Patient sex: F
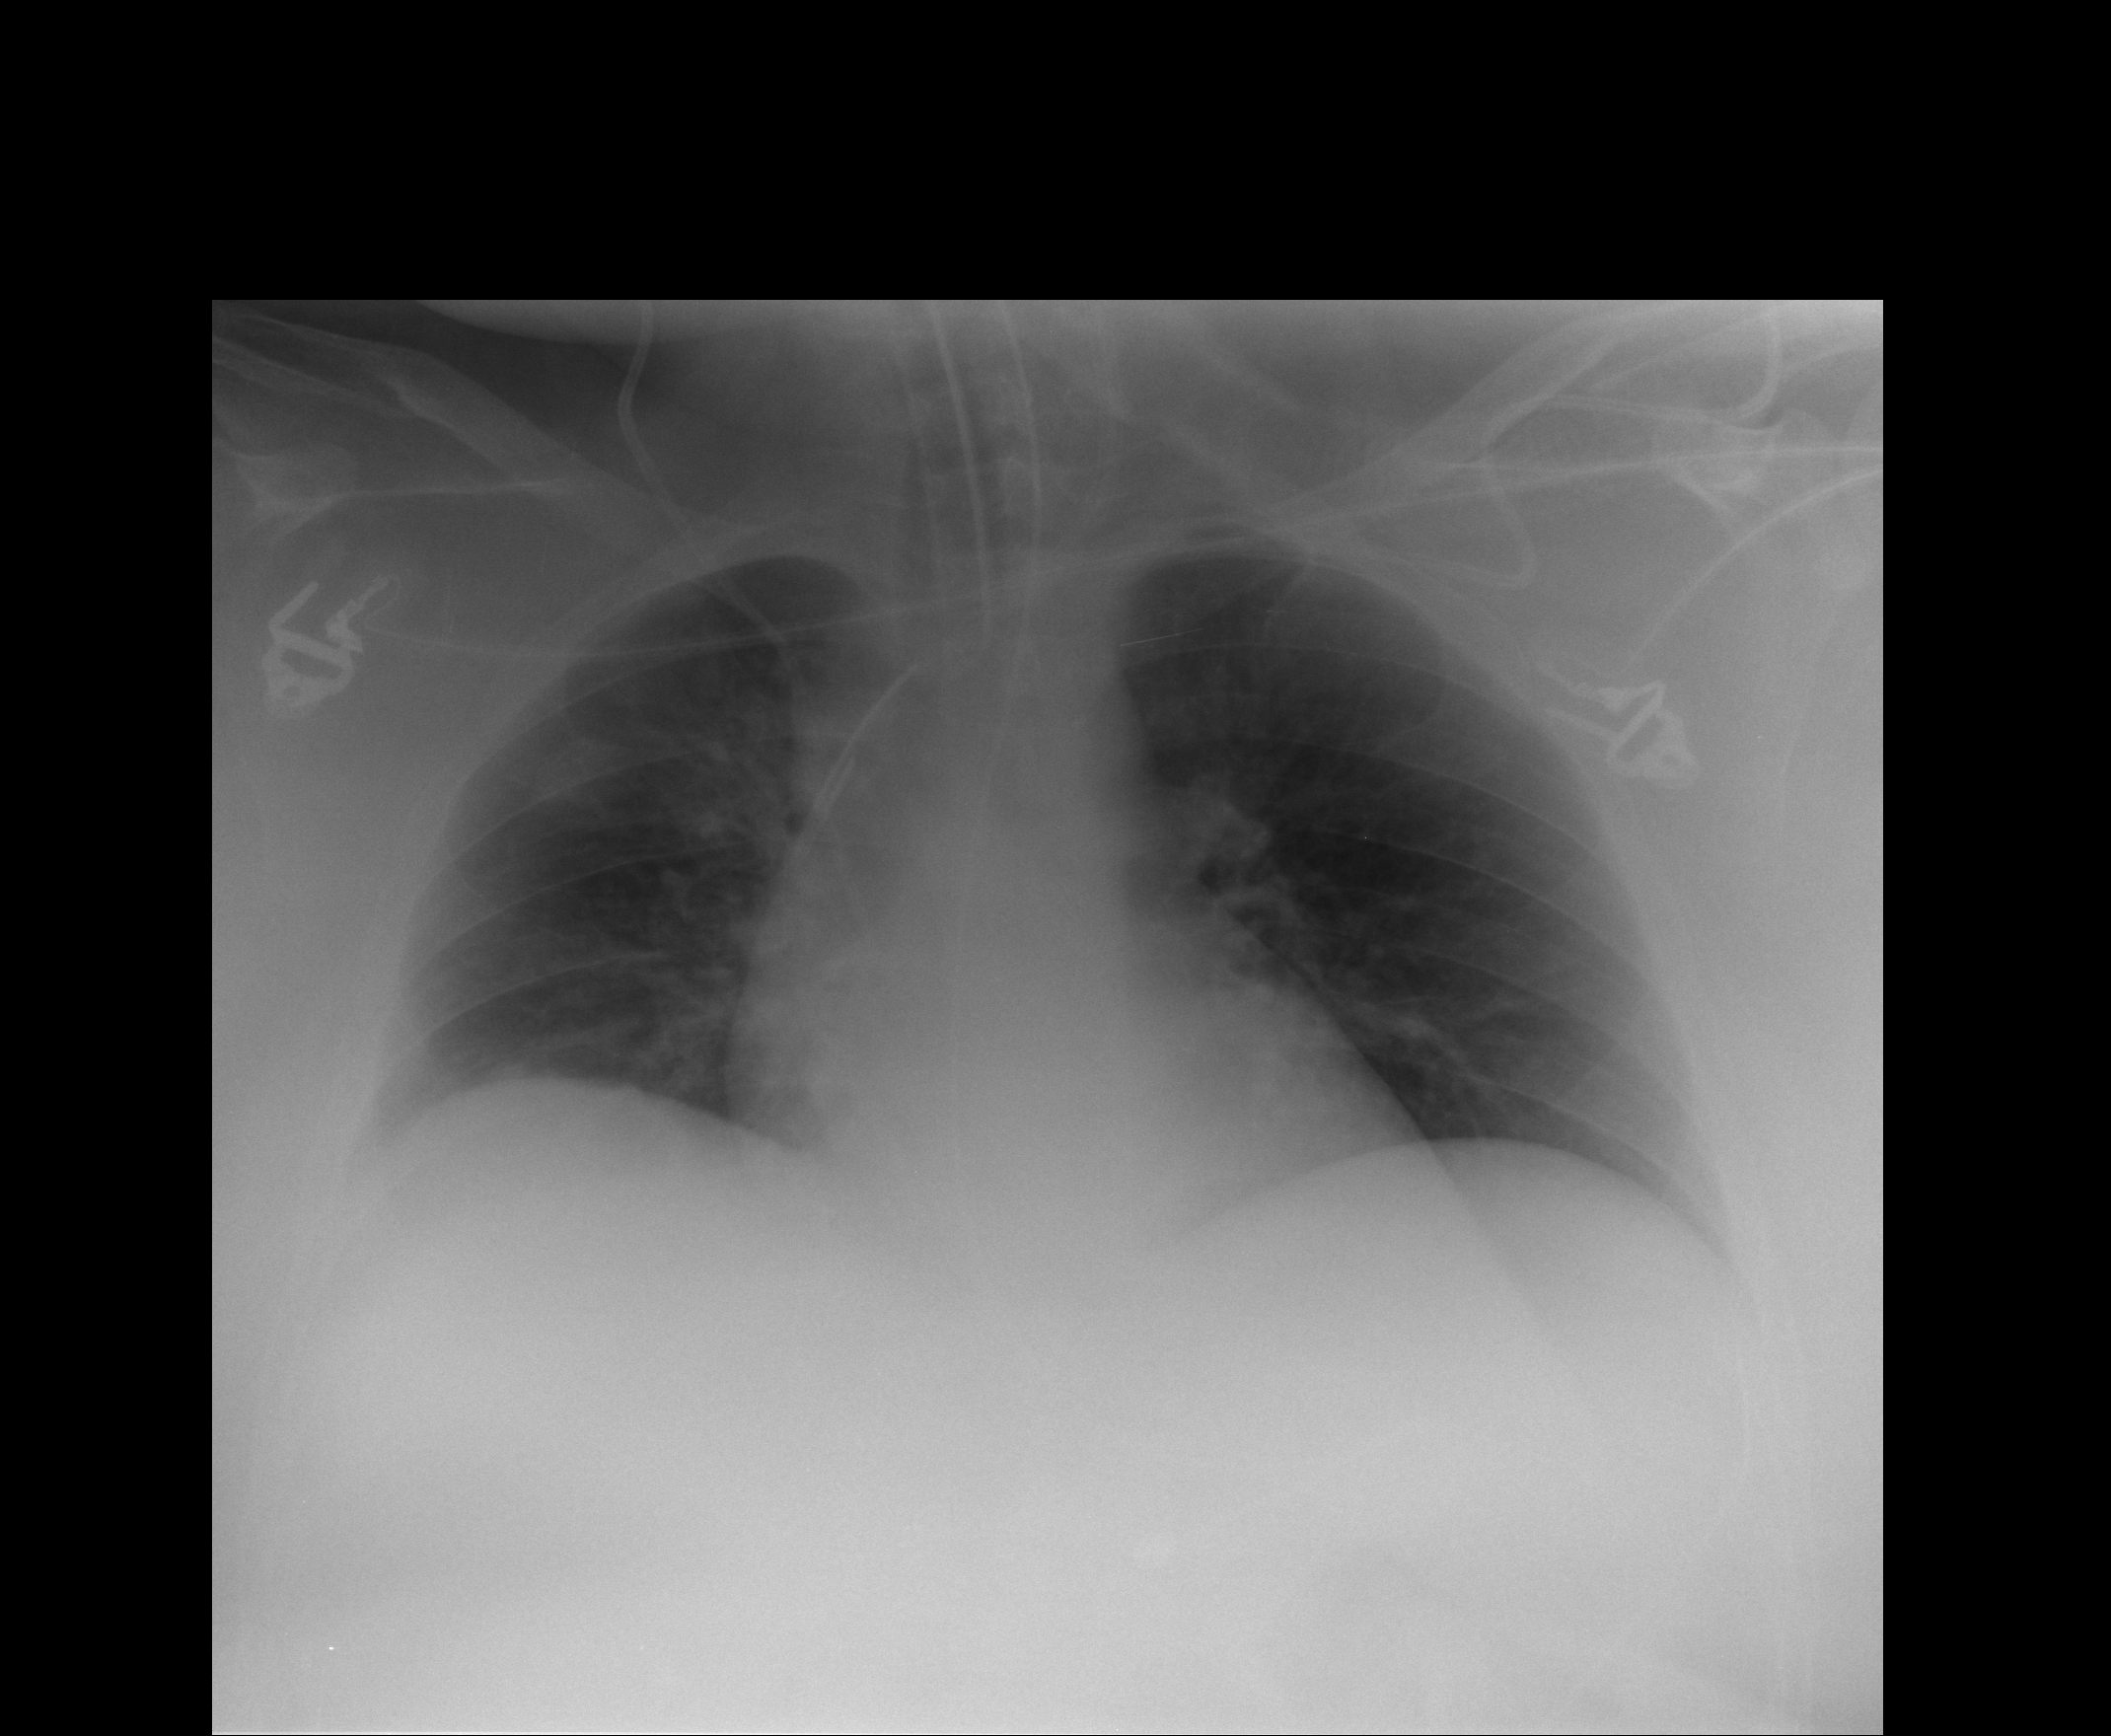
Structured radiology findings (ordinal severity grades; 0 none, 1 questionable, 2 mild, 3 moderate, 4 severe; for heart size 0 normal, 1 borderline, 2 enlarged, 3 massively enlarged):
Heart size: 0
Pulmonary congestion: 0
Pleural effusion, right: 0
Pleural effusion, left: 0
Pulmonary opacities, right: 0
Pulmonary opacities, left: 0
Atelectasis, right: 2
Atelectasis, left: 2